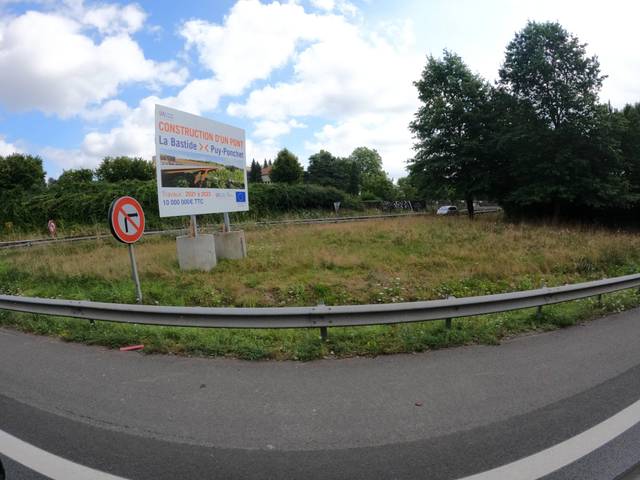
Region: France
Coordinates: 45.839, 1.281